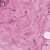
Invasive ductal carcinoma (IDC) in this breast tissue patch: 0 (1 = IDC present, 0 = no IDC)